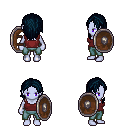
a pixel art fantasy rpg character, female body template, dark elf, purple skin, maroon pirate shirt, teal pants, raven long hairstyle, shield, four views (front, back, left, right), 2x2 character sprite sheet, small pixel art, hard edges, no anti-aliasing